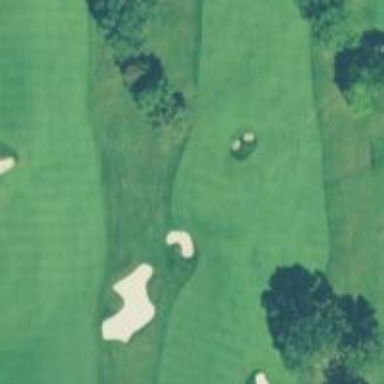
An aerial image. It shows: Golf fairway in the image.